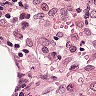
Metastatic tissue present: no